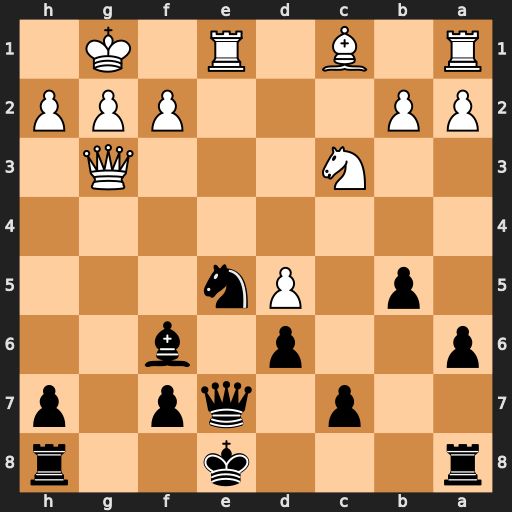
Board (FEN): r3k2r/2p1qp1p/p2p1b2/1p1Pn3/8/2N3Q1/PP3PPP/R1B1R1K1
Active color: b
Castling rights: kq
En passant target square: -
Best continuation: Nf3+ gxf3 Qxe1+